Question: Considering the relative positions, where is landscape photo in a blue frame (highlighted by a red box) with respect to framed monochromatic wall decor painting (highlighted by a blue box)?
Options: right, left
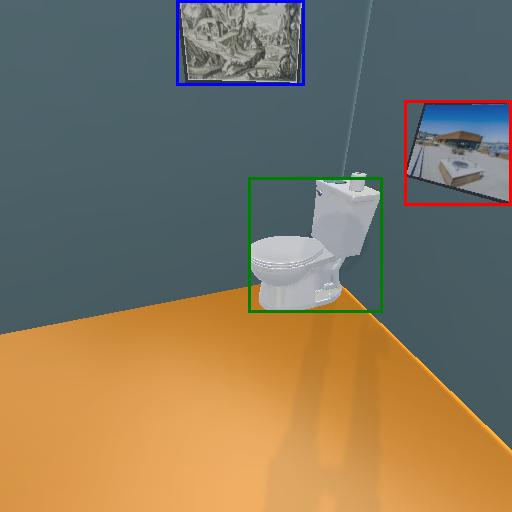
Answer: right